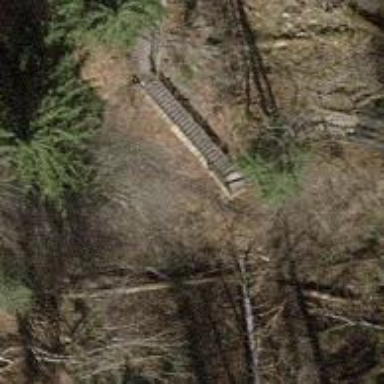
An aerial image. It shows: Road with steps.